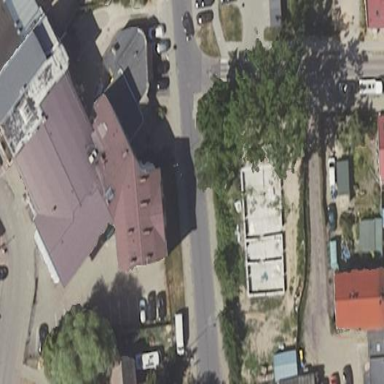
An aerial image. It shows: Commercial building.